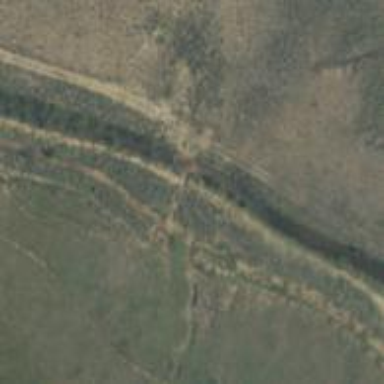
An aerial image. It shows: Irrigation canal designed for service purposes.